Field crop: maize
Growth stage: 2
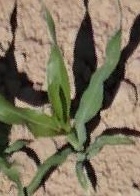
Species: maize